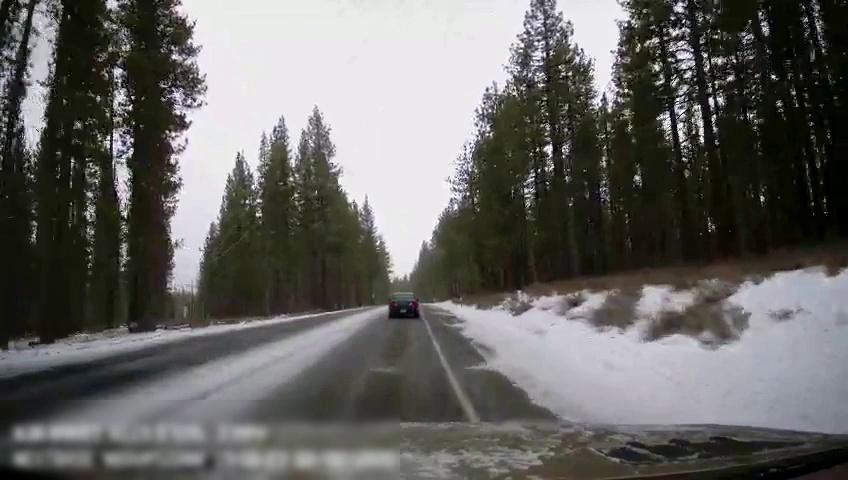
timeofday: Day
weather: Snowy
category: Drivable Space
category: Vehicles | Car
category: Lanes | Current Lane